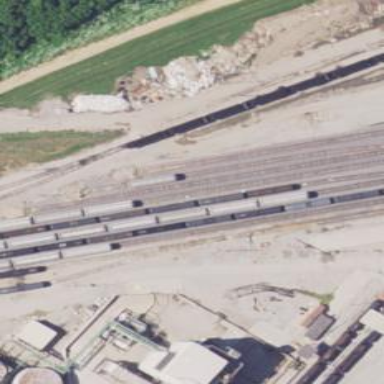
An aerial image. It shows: Rail spur service.